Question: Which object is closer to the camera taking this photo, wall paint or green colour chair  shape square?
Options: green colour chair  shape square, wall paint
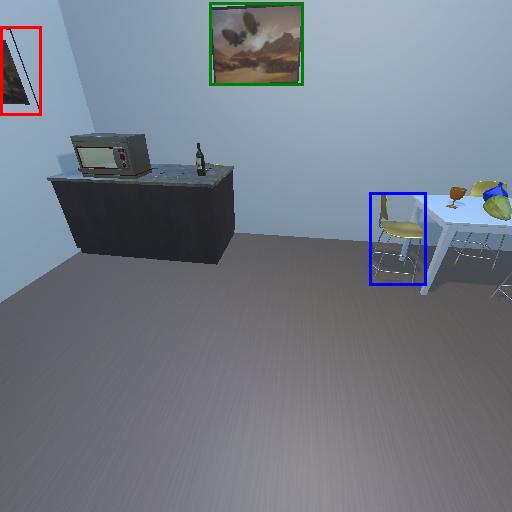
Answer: green colour chair  shape square